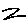
Label: zigzag